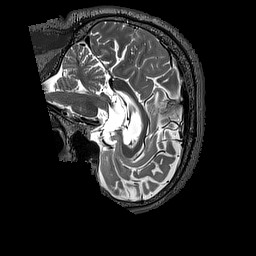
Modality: T2w
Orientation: sagittal
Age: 59
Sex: male
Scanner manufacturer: siemens
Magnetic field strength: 3 T
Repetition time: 3.2 s
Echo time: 0.567 s